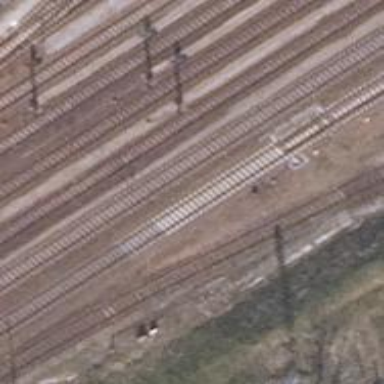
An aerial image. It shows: Railway signal.